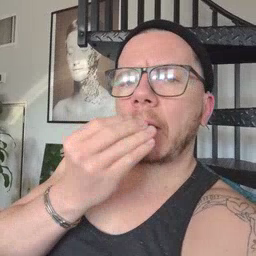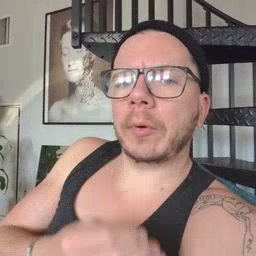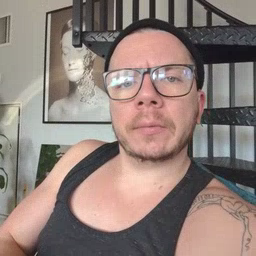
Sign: flower